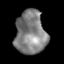
Tissue: prostate
Cell type: Fibroblasts
Senescence score: 0.7835
Nuclear area (px): 1303
Mean DAPI intensity: 128.477